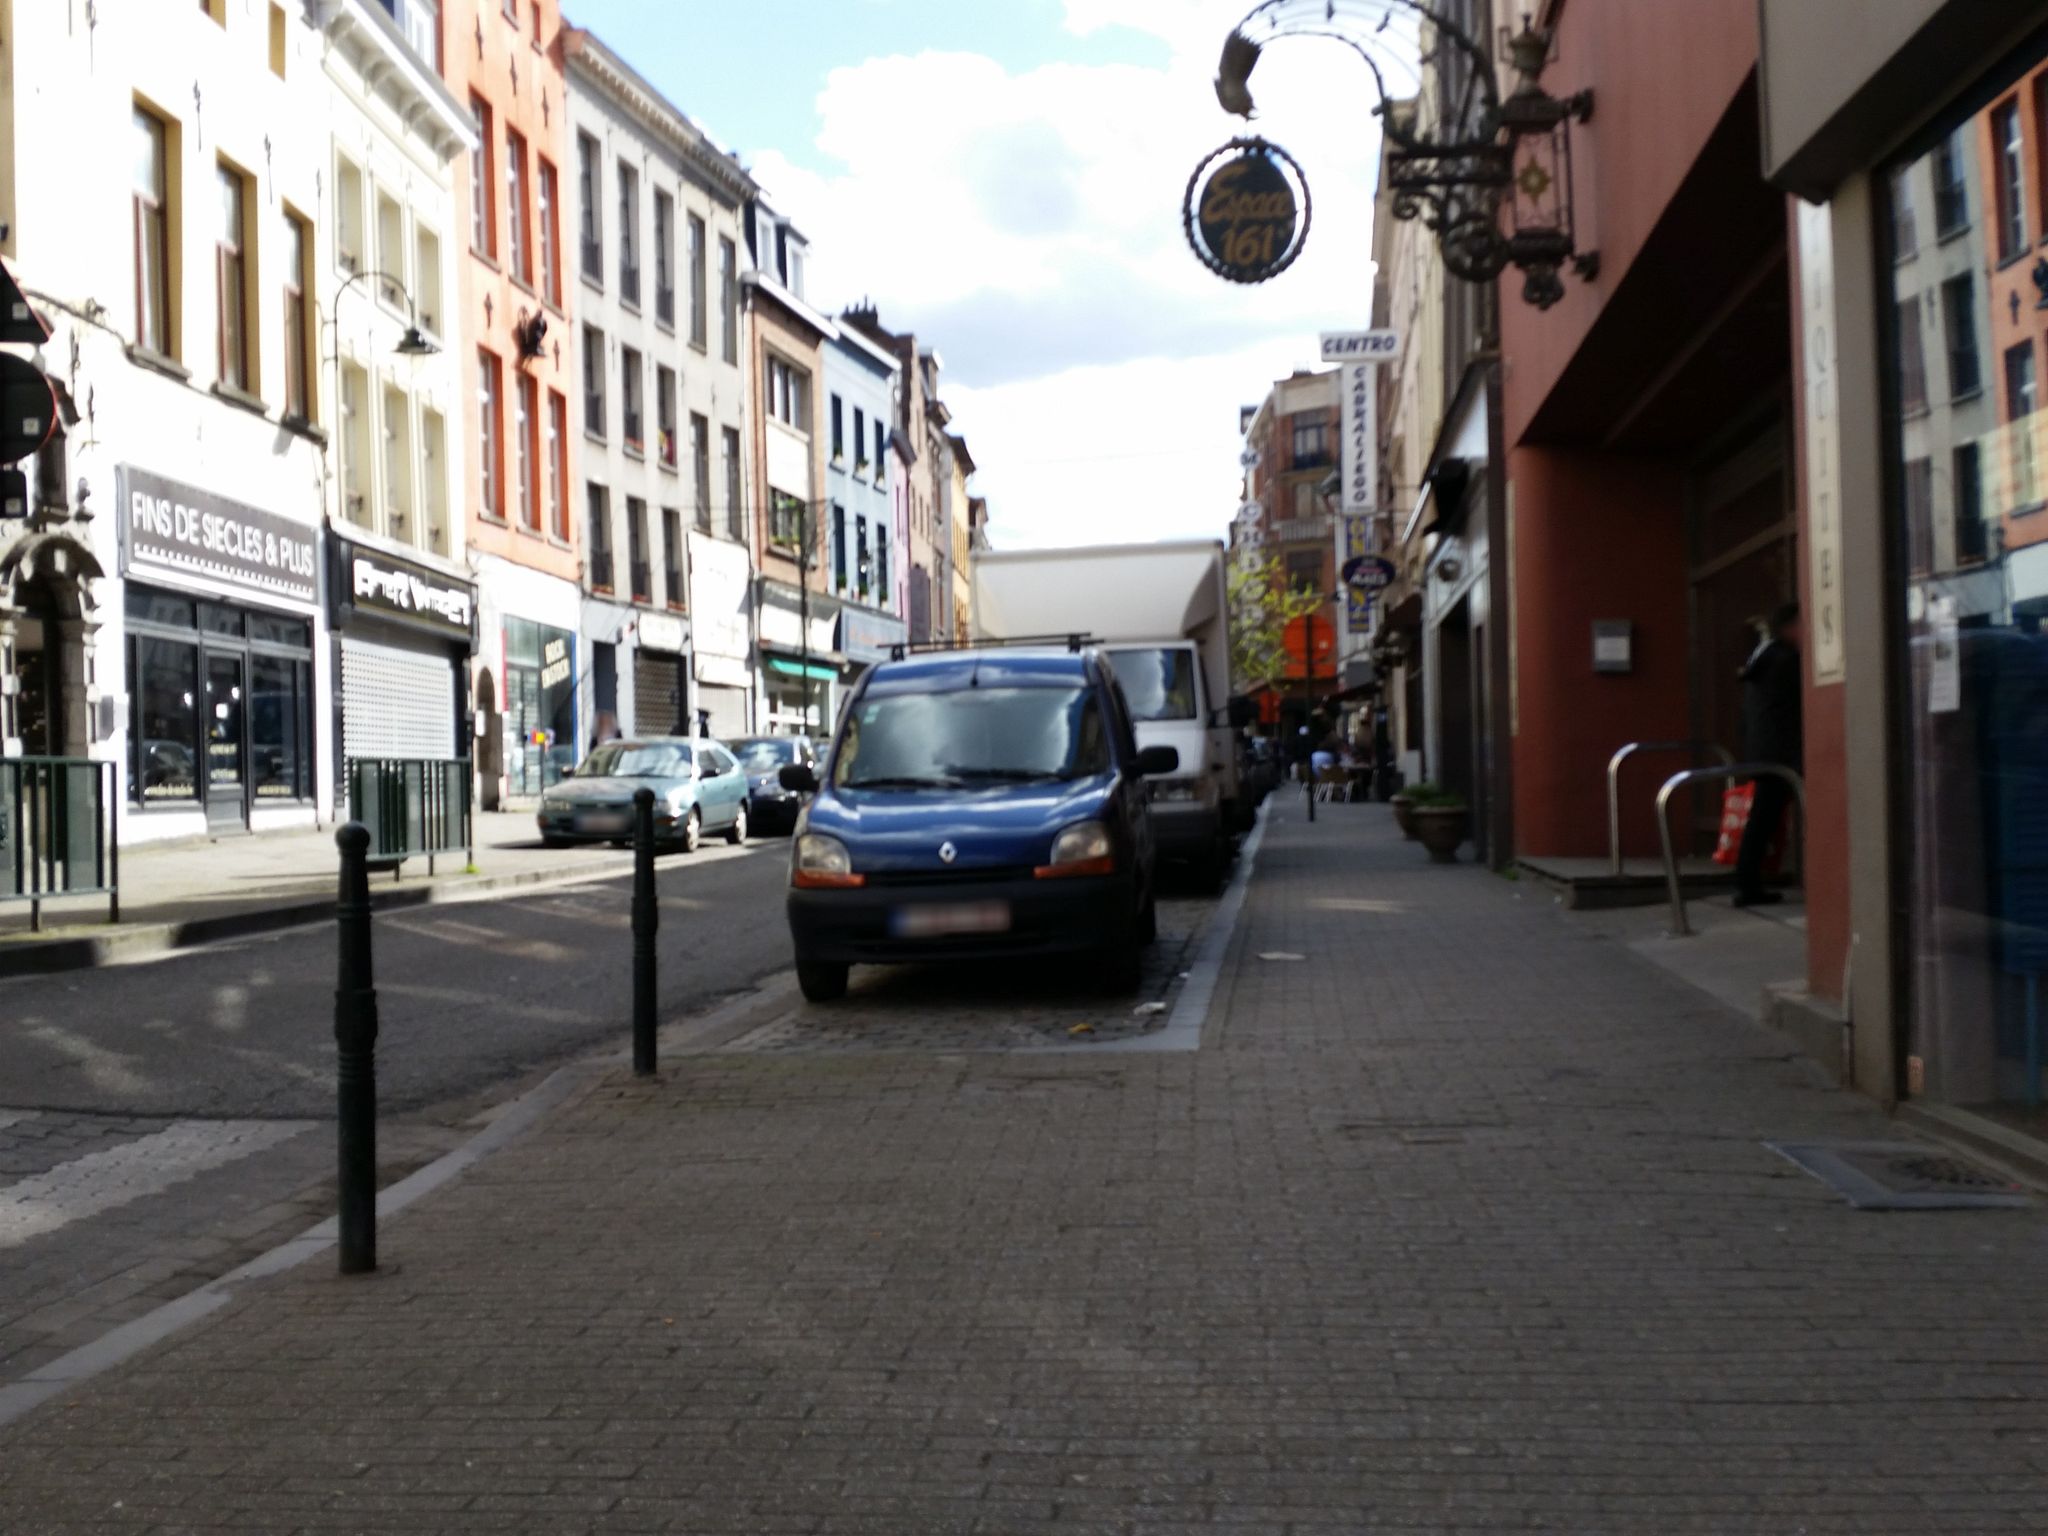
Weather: clear
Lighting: day
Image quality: good
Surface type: walking surface
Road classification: tertiary
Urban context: urban centre
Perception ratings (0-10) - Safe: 5.39, Lively: 8.87, Beautiful: 2.33, Boring: 1.87, Depressing: 3.52, Wealthy: 8.91